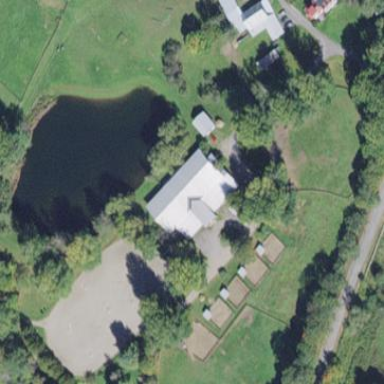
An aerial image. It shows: Farm auxiliary building.